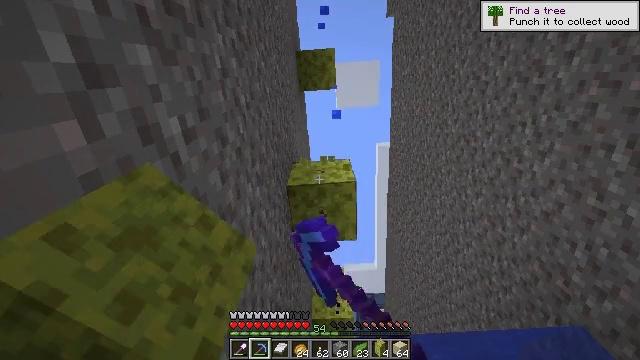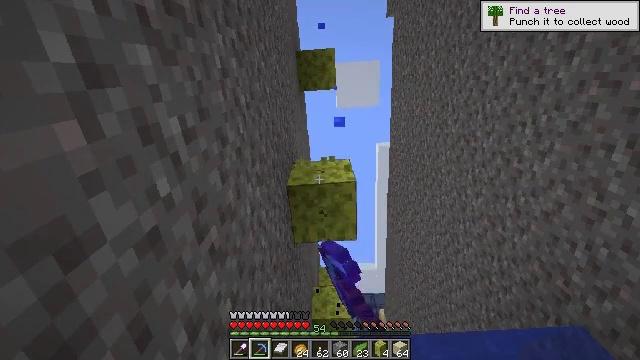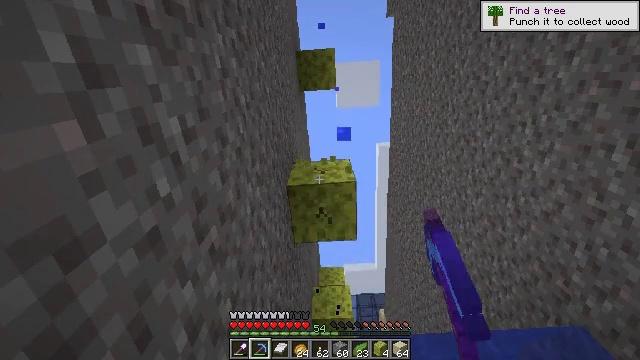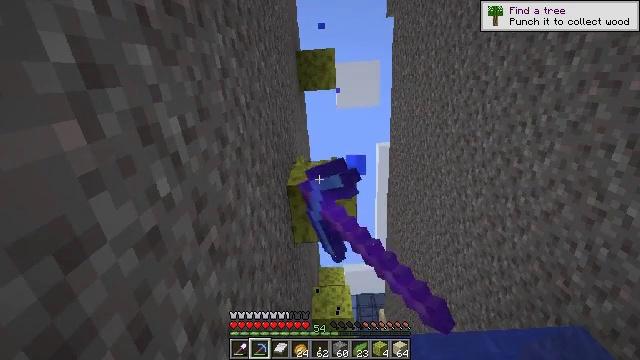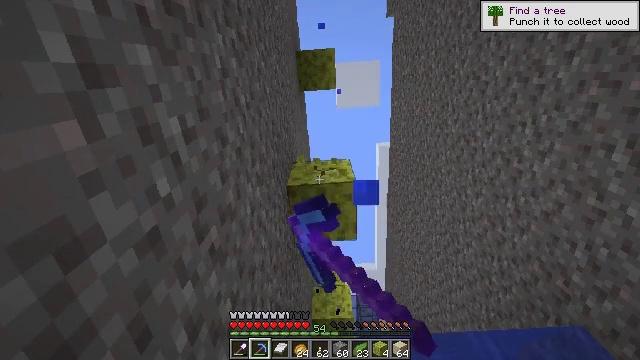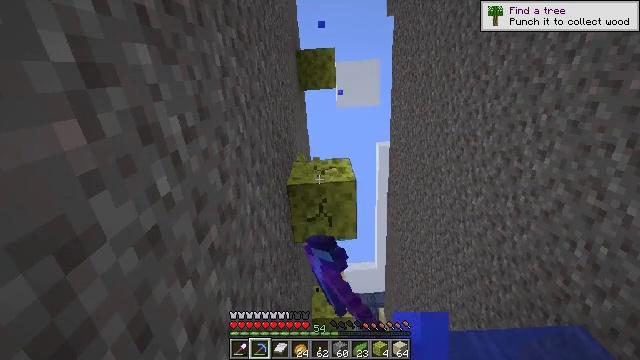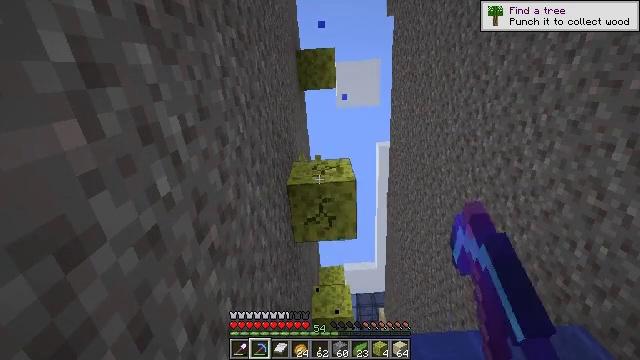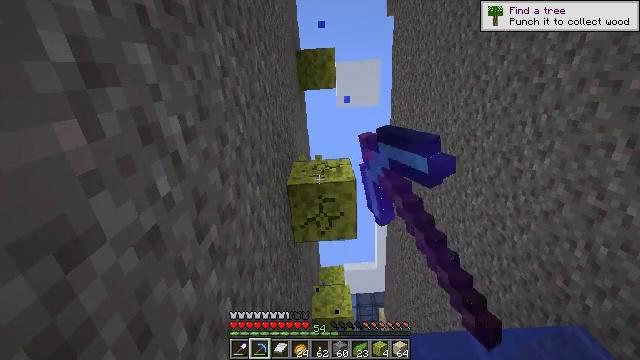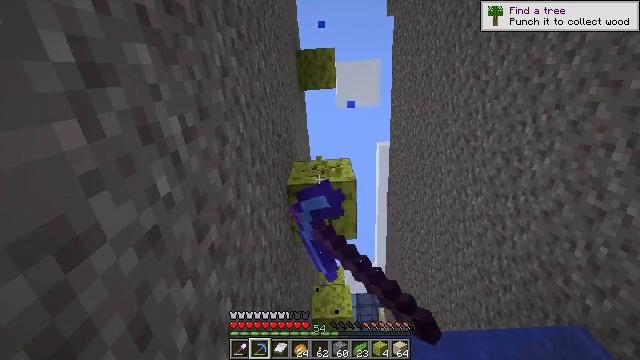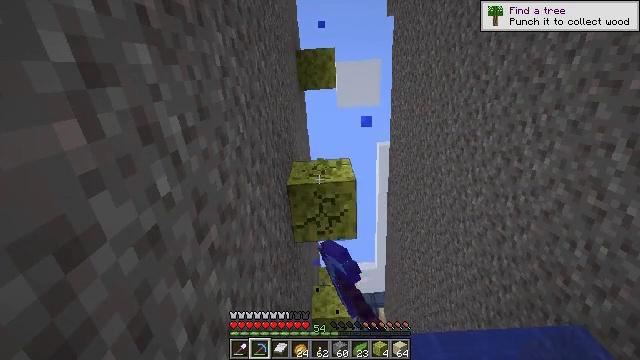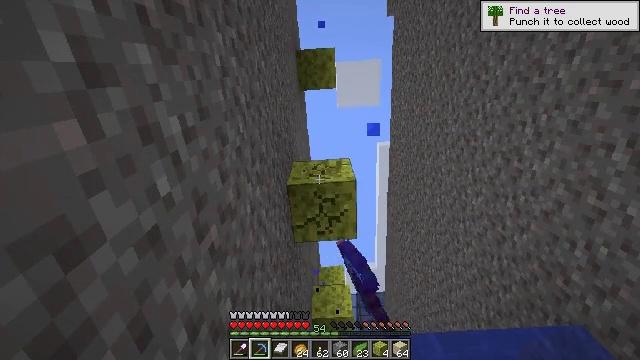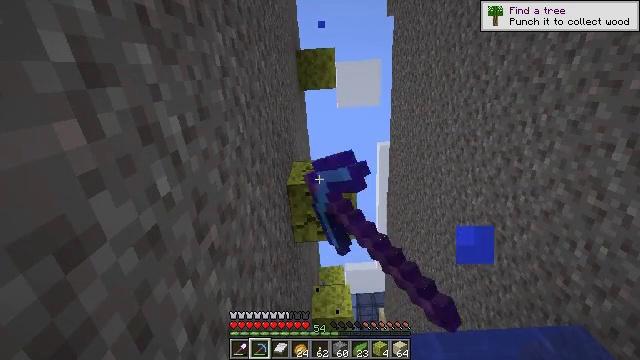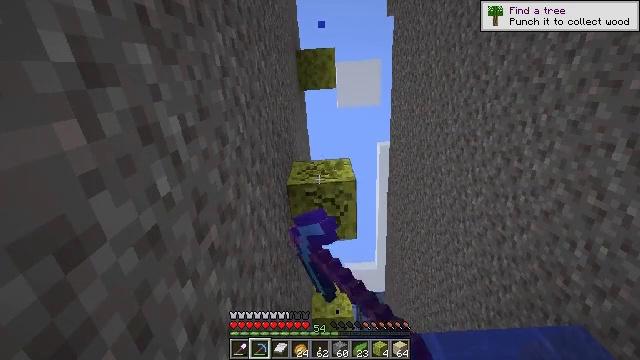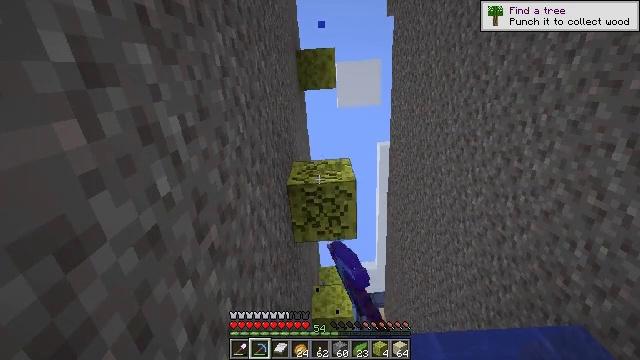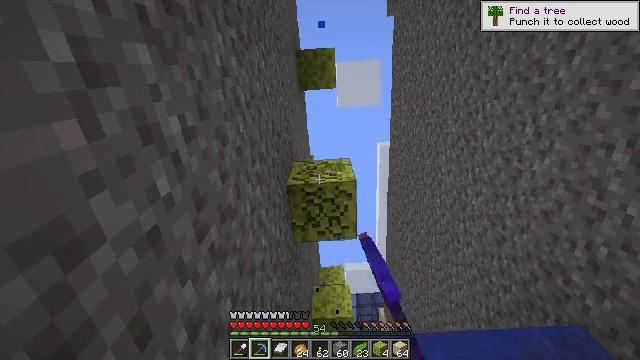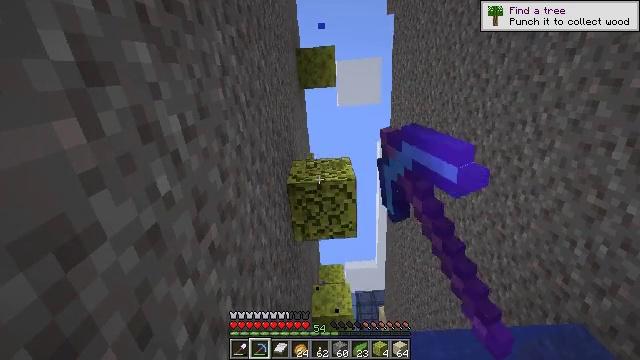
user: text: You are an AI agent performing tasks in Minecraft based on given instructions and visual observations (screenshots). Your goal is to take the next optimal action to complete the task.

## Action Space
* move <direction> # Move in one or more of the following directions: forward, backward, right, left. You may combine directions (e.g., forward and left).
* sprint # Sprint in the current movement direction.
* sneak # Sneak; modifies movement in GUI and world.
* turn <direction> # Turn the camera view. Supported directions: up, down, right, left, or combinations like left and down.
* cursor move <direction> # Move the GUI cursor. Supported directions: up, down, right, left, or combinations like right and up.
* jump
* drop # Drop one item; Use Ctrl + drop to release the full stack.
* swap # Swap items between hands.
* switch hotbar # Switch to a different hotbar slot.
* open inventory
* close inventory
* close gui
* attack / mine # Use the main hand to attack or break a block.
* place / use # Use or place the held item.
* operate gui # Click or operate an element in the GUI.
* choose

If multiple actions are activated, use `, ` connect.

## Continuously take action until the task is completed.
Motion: motion action
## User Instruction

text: Gather a wet sponge from the ocean.
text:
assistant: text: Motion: attack / mine
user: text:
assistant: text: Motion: attack / mine
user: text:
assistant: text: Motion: attack / mine
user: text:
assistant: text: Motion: attack / mine
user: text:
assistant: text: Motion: attack / mine
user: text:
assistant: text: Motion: attack / mine
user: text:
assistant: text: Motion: attack / mine
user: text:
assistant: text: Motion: attack / mine
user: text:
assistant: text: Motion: attack / mine
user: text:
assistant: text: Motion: attack / mine
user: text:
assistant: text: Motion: attack / mine
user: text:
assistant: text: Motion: attack / mine
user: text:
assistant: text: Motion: attack / mine
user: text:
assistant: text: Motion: attack / mine
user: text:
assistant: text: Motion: attack / mine
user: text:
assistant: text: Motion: turn down, attack / mine
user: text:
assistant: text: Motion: turn down, attack / mine
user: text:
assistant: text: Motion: turn down, attack / mine
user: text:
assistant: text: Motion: turn down, attack / mine
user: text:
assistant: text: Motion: turn down, attack / mine
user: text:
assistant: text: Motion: attack / mine
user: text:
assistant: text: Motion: attack / mine
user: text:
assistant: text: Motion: attack / mine
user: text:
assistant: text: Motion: attack / mine
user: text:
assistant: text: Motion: attack / mine
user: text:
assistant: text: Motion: attack / mine
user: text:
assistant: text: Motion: attack / mine
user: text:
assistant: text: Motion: turn left and down
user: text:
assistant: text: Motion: turn left and down
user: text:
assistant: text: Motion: turn left and down